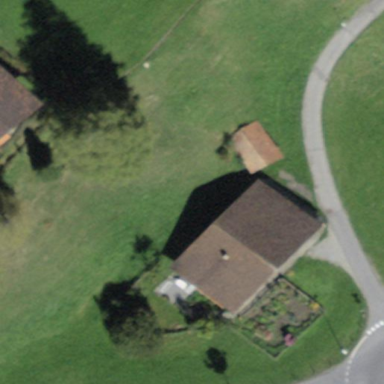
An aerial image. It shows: Farm building.